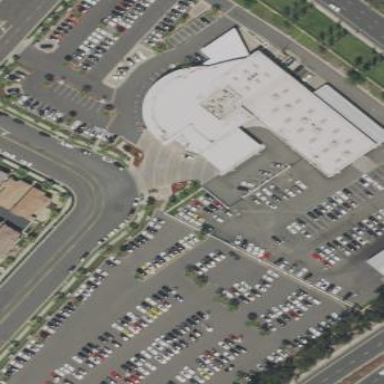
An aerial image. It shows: Commercial area.